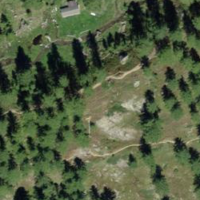
EUNIS habitat code: 23
Species observed at this site:
Vaccinium vitis-idaea